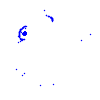
Particle: electron